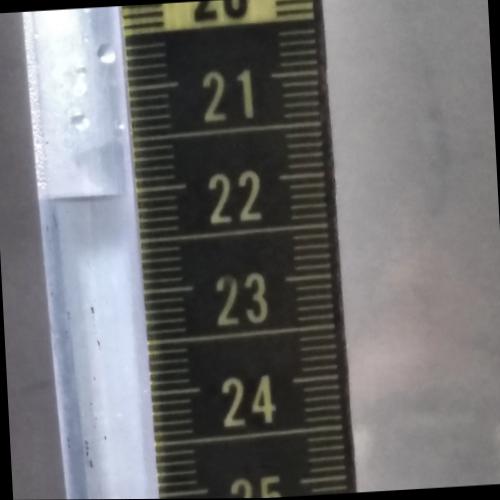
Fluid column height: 22.0 cm